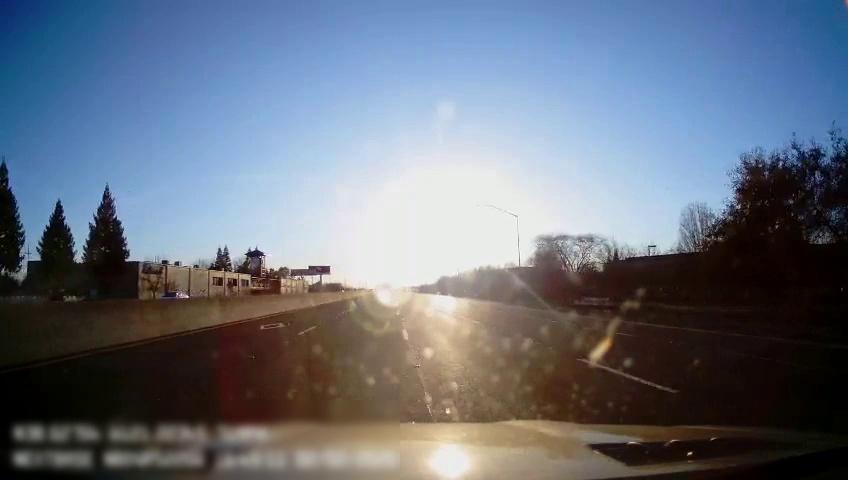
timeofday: Day
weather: Sunny
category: Drivable Space
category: Vehicles | Car
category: Lanes | Alternate Lane
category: Lanes | Alternate Lane
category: Lanes | Current Lane
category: Lanes | Current Lane
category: Lanes | Alternate Lane
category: Lanes | Alternate Lane